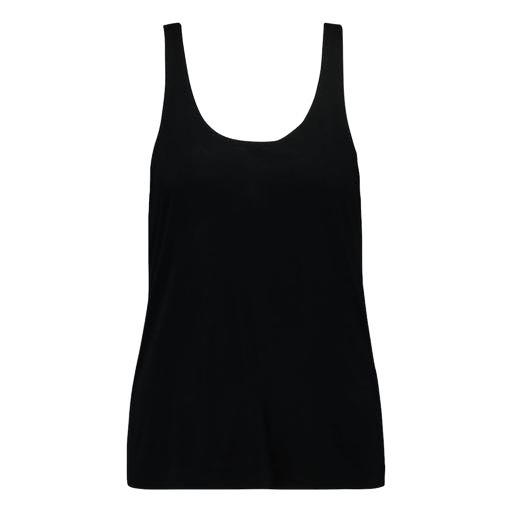
black scoop tank, black jersey tank, black jersey y-back tank, white background